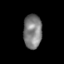
Tissue: skin
Cell type: Epithelial cells
Senescence score: 0.2748
Nuclear area (px): 612
Mean DAPI intensity: 127.075